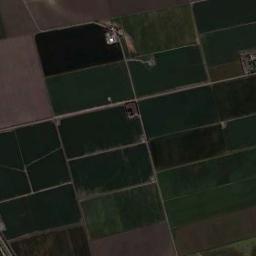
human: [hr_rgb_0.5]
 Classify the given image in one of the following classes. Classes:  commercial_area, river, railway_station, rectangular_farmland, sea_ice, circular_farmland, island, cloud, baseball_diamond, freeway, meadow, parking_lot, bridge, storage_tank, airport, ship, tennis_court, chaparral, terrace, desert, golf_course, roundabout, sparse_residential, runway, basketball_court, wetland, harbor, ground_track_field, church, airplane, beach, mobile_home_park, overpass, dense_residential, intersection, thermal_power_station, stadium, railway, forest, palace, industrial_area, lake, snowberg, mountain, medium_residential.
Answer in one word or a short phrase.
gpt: rectangular_farmland